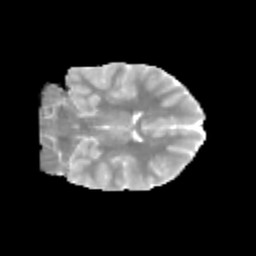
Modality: MD
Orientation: coronal
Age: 12
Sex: female
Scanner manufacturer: siemens
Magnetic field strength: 3 T
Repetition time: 3.8 s
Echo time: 0.07 s